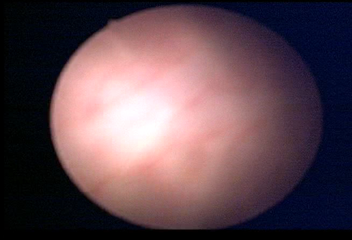
Modality: WLC
Class: Normal mucosa
Bladder cancer association: No